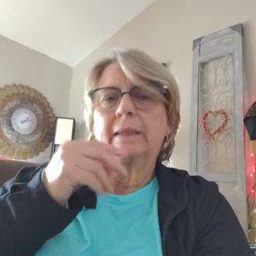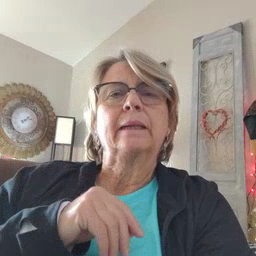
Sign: sleepy